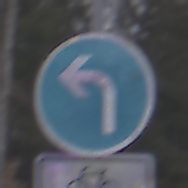
Verkehrszeichen: VorgeschriebeneFahrtrichtungLinks
Zusatzzeichen unten: EinspurigeFahrzeugeFrei5
Umgebung: Outdoor, Nature
Tageszeit: Midday
Wetter: Overcast
Licht: Natural
Jahreszeit: Autumn
Kontrast: LowContrast